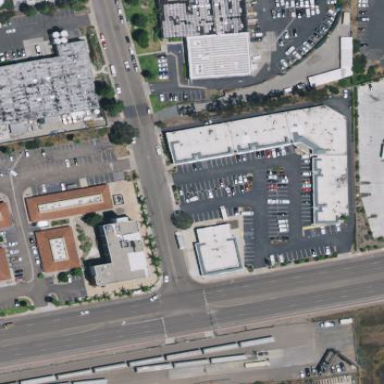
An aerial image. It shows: Commercial building.